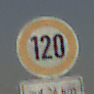
Verkehrszeichen: Geschwindigkeit120
Zusatzzeichen unten: LaengeEinerStrecke6
Umgebung: Outdoor, Suburban
Tageszeit: MorningAfternoon
Wetter: Clear
Licht: Natural
Jahreszeit: NotSpecified
Kontrast: HighContrast